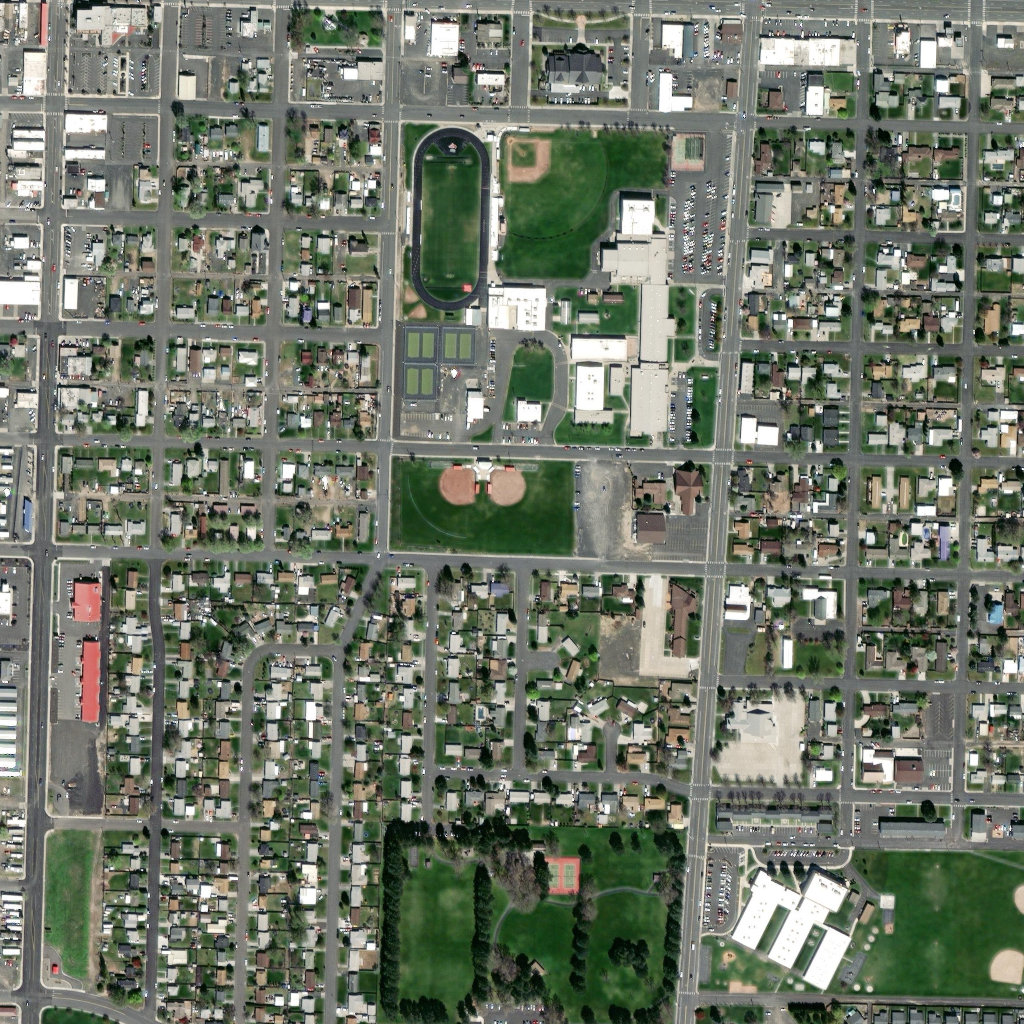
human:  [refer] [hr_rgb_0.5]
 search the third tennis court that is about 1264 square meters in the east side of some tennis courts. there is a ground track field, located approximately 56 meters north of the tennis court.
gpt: <box>[[39, 35, 42, 39, 0]]</box>